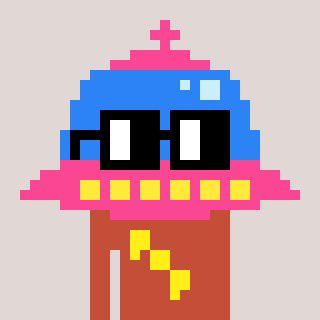
a pixel art character with square black glasses, a ufo-shaped head and a rust-colored body on a warm background